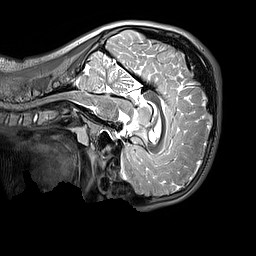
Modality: T2w
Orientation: sagittal
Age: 11
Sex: male
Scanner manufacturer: siemens
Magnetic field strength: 3 T
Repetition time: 3.2 s
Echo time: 0.408 s